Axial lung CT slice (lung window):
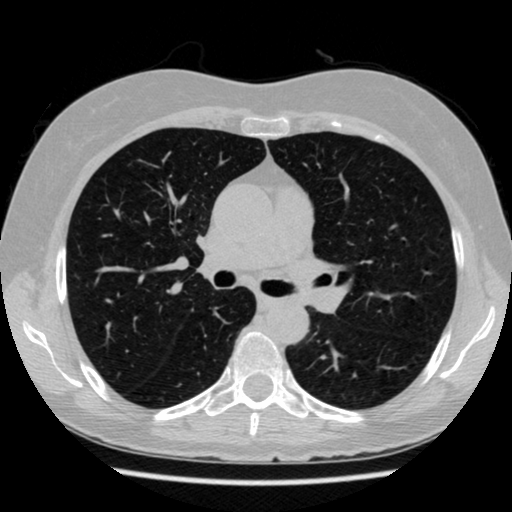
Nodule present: no